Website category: sports
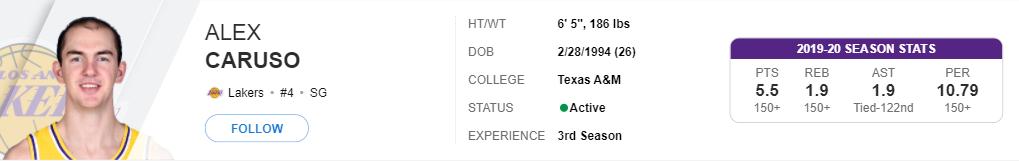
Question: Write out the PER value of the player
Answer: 10.79

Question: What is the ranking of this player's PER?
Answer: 150+

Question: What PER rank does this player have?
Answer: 150+

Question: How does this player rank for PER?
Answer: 150+

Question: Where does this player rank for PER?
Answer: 150+

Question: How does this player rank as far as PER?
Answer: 150+

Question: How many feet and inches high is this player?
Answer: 6' 5"

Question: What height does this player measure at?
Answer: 6' 5"

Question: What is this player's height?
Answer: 6' 5"

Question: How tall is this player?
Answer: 6' 5"

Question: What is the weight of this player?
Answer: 186 lbs

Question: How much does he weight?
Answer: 186 lbs

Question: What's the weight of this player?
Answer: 186 lbs

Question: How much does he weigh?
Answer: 186 lbs

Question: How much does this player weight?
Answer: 186 lbs